Field crop: maize
Growth stage: 1
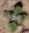
Species: chenopodium